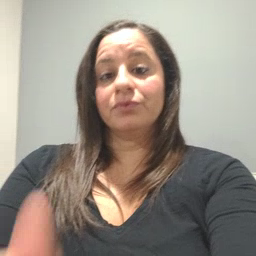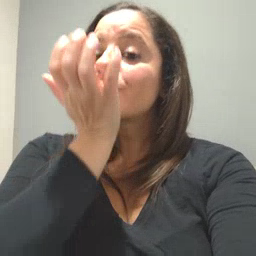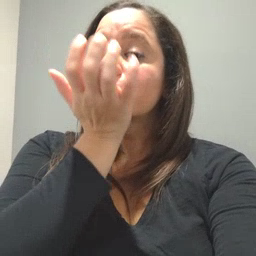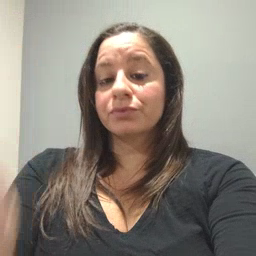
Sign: grass